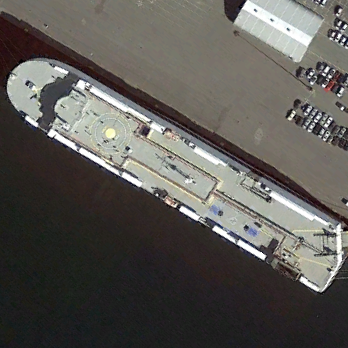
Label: civil